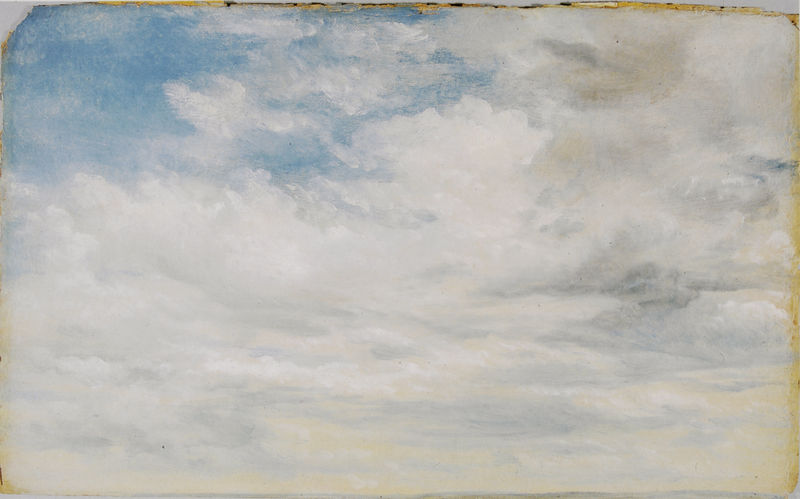
Titel: Cloud Study
Künstler: John Constable
Standort: Melbourne
Institution: National Gallery of Victoria
Schlagwörter: blau, dunkel, gemälde, himmel, meer, wasser, weiß, wolken, aquarell, gelb, landschaft, ocker, ausschnitt, bewegung, braun, grau, hell, hintergrund, holz, licht, schwarz, schleier, wolke, beige, rahmen, bild, holland, niederlande, öl, horizont, morgen, natur, wind, sonne, decke, rosa, zart, bewölkt, hellblau, himmelblau, sommer, bilderrahmen, papier, ruhe, ecke, ansicht, studie, farben, leere, sonnenlicht, tag, rand, romantik, ölgemälde, constable, luft, querformat, sturm, turner, wetter, detail, wandmalerei, langweilig, impression, aufsicht, foto, oben, kante, bedeckt, schweben, wolkig, loch, stich, blanc, leinwand, studien, fragment, karton, verschwommen, freiheit, fresken, pinselstriche, erscheinung, lock, leicht, niederländer, fresko, fotographie, ciel, peinture, ränder, gewölk, cumulus, azur, wolkenfetzen, holländer, bleu, abgerissen, defekt, nuage, nuages, wolkenspiel, naturstudie, toile, beschädigt, tiepolo, holzgrund, phänomen, pappe, william turner, wolkendecke, textur, john constable, lichtblick, wolkenstudie, gilb, durchzug, etude, magritte, farbkomposition, wokle, été, wolkenbild, jour, rahmenlos, himmelbild, himmelszeichnung, eänder, wolkenbilder, bruchkante, beau temps, schäfchenwolke, nymbus, beau temps7, wölkcnen